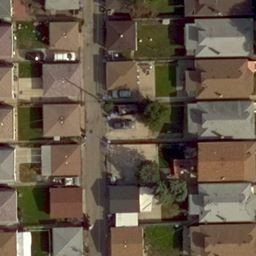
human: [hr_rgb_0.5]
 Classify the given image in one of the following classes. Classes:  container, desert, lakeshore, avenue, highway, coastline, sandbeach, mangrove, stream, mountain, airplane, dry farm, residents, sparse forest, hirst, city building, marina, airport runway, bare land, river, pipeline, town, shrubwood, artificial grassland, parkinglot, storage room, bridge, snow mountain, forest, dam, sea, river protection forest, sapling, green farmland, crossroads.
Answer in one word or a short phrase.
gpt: residents